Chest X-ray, PA view. Patient: 26 years old, sex F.
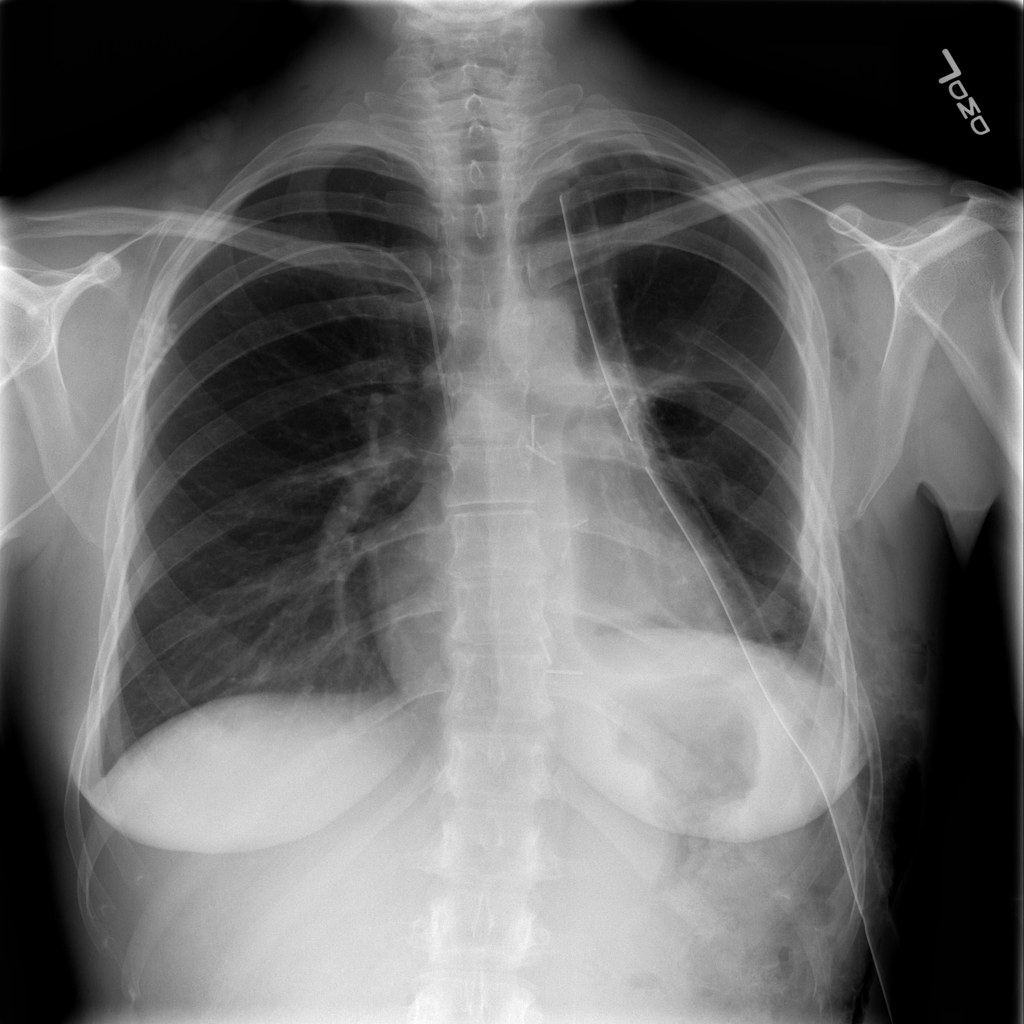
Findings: Pneumothorax